Question: I am working on the basis of Ray Wenderlich's tutorial on rotating turrets in Cocos 2d (see here: <URL>. I need my game to be in portrait mode so I have managed to get the position of the turret correctly:
The turret manages to shoot right, but not left. Here is my code:
'''
- (void)ccTouchesEnded:(NSSet *)touches withEvent:(UIEvent *)event {
if (_nextProjectile != nil) return;
// Choose one of the touches to work with
UITouch *touch = [touches anyObject];
CGPoint location = [self convertTouchToNodeSpace:touch];
// Set up initial location of projectile
CGSize winSize = [[CCDirector sharedDirector] winSize];
_nextProjectile = [[CCSprite spriteWithFile:@"projectile2.png"] retain];
_nextProjectile.position = ccp(160, 20);
// Determine offset of location to projectile
CGPoint offset = ccpSub(location, _nextProjectile.position);
// Bail out if you are shooting down or backwards
if (offset.x <= 0) return;
// Determine where you wish to shoot the projectile to
int realX = winSize.width + (_nextProjectile.contentSize.width/2);
float ratio = (float) offset.y / (float) offset.x;
int realY = (realX * ratio) + _nextProjectile.position.y;
CGPoint realDest = ccp(realX, realY);
// Determine the length of how far you're shooting
int offRealX = realX - _nextProjectile.position.x;
int offRealY = realY - _nextProjectile.position.y;
float length = sqrtf((offRealX*offRealX)+(offRealY*offRealY));
float velocity = 480/1; // 480pixels/1sec
float realMoveDuration = length/velocity;
// Determine angle to face
float angleRadians = atanf((float)offRealY / (float)offRealX);
float angleDegrees = CC_RADIANS_TO_DEGREES(angleRadians);
float cocosAngle = -1 * angleDegrees;
float rotateDegreesPerSecond = 180 / 0.5; // Would take 0.5 seconds to rotate 180 degrees, or half a circle
float degreesDiff = _player.rotation - cocosAngle;
float rotateDuration = fabs(degreesDiff / rotateDegreesPerSecond);
[_player runAction:
[CCSequence actions:
[CCRotateTo actionWithDuration:rotateDuration angle:cocosAngle],
[CCCallBlock actionWithBlock:^{
// OK to add now - rotation is finished!
[self addChild:_nextProjectile];
[_projectiles addObject:_nextProjectile];
// Release
[_nextProjectile release];
_nextProjectile = nil;
}],
nil]];
// Move projectile to actual endpoint
[_nextProjectile runAction:
[CCSequence actions:
[CCMoveTo actionWithDuration:realMoveDuration position:realDest],
[CCCallBlockN actionWithBlock:^(CCNode *node) {
[_projectiles removeObject:node];
[node removeFromParentAndCleanup:YES];
}],
nil]];
_nextProjectile.tag = 2;
'''
}
Thanks for the help!
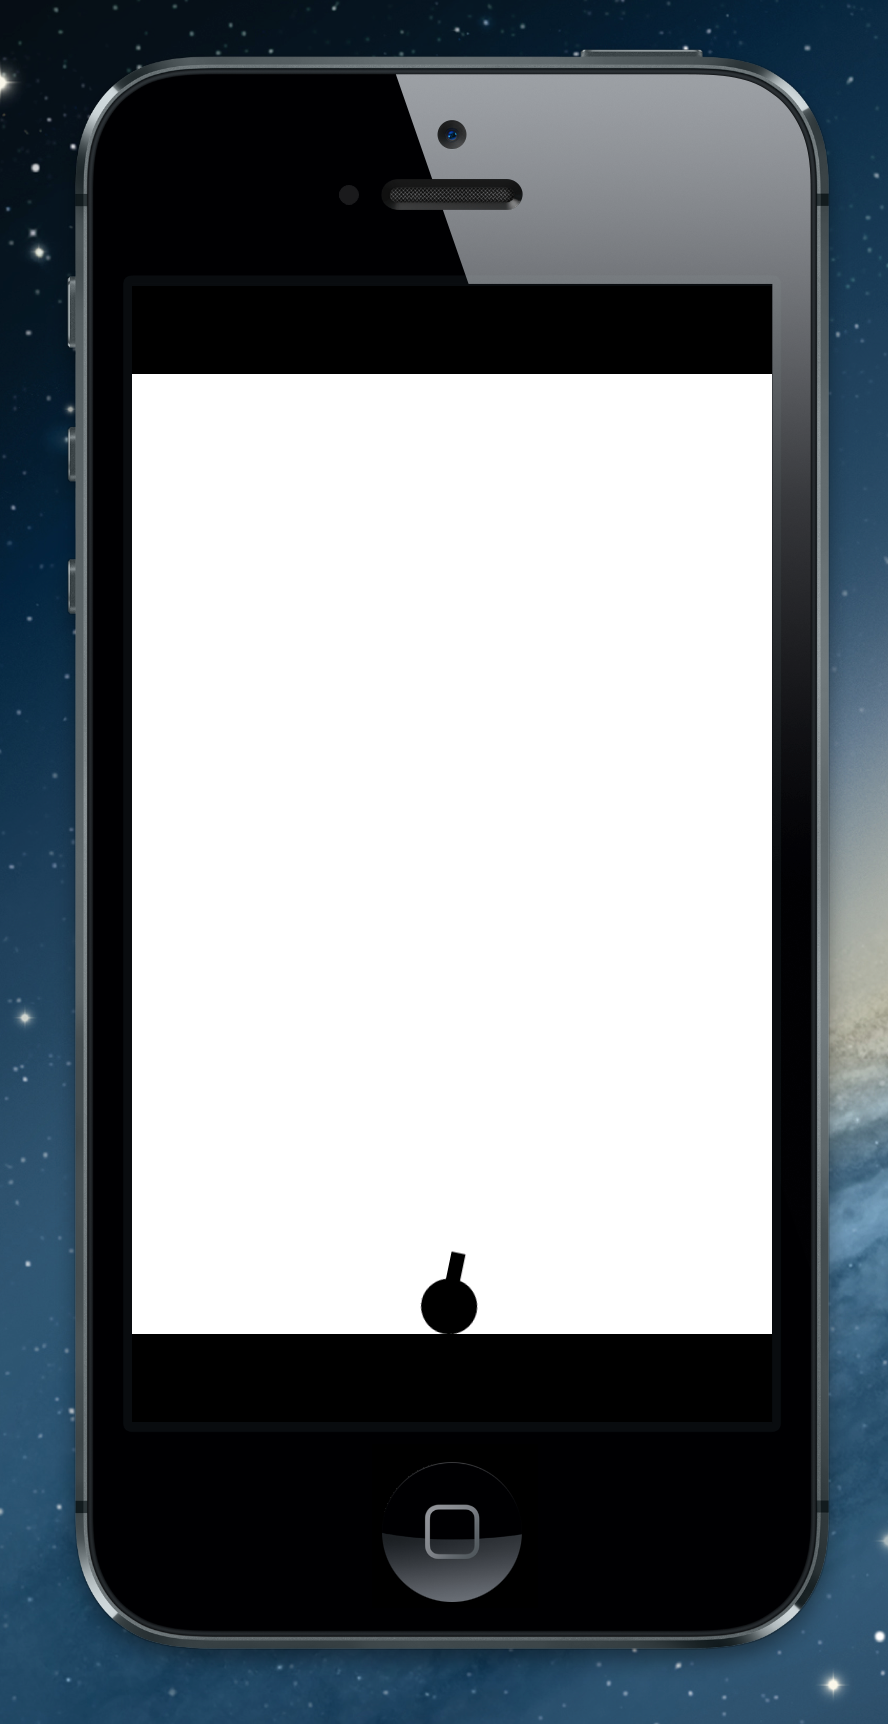
Answer: Did you actually set the application to run in portrait mode or have you just rotated the simulator and repositioned the turret?
If you didn't explicitly set the app to run in portrait your x and y coordinates will be swapped (x will run from the ios button to the top of the phone, not accross as you would expect).
If it is converted properly <URL>